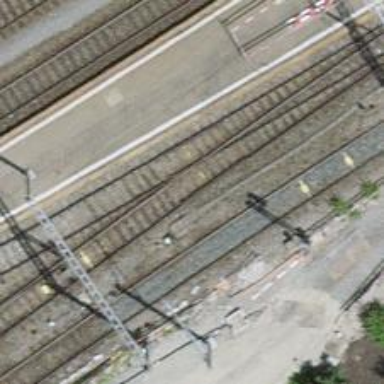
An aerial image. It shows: Railway siding with one electrified track and contact line for powering the train.